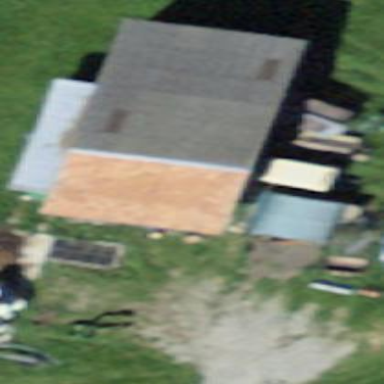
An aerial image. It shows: Barn.